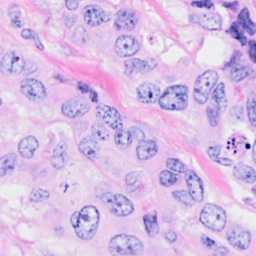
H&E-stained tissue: Breast